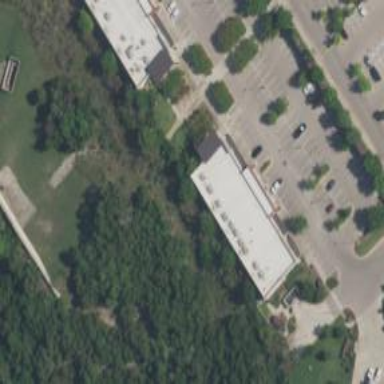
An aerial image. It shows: Veterinary facility.